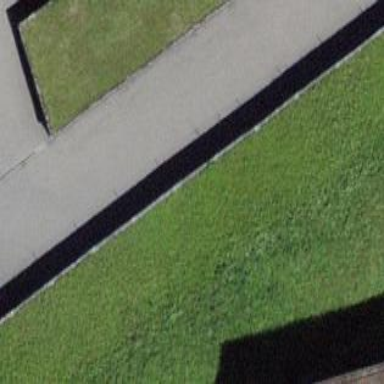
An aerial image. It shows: Garage with flat roof made of grass.